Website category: university
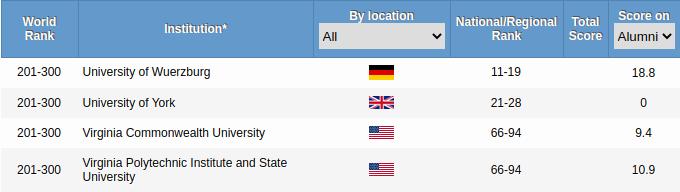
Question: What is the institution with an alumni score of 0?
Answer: University of York

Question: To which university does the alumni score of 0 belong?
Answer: University of York

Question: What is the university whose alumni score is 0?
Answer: University of York

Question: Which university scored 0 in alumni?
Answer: University of York

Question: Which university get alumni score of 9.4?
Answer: Virginia Commonwealth University

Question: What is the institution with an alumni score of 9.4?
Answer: Virginia Commonwealth University

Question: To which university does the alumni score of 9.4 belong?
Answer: Virginia Commonwealth University

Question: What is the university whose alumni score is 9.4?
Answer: Virginia Commonwealth University

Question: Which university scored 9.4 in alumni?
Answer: Virginia Commonwealth University

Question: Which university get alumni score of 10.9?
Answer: Virginia Polytechnic Institute and State University

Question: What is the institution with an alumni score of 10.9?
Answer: Virginia Polytechnic Institute and State University

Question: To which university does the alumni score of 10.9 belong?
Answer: Virginia Polytechnic Institute and State University

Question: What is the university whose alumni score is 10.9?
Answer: Virginia Polytechnic Institute and State University

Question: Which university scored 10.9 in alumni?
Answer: Virginia Polytechnic Institute and State University